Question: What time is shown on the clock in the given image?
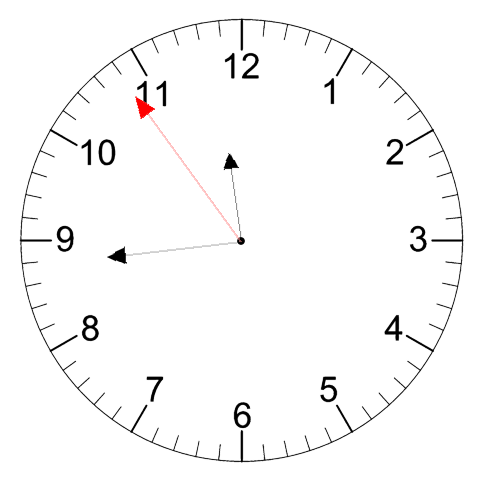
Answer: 11:43:54